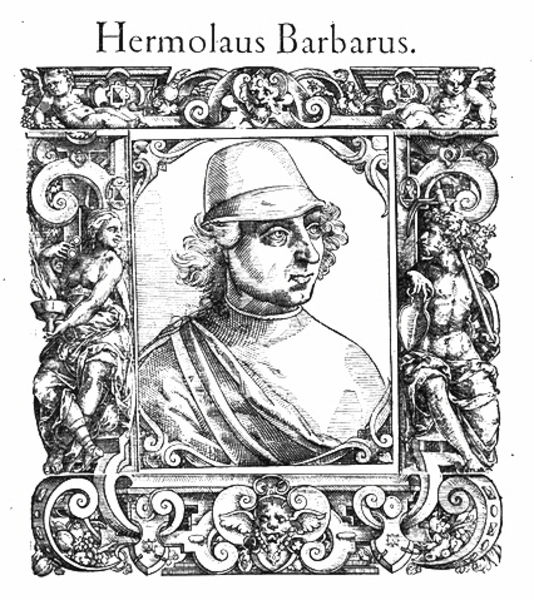
Titel: Bildnis des Hermolaus Barbarus
Künstler: Tobias Stimmer
Institution: (Seriendruck)
Schlagwörter: flügel, mann, nackt, umhang, weiß, menschen, brust, busen, frau, frisur, grau, haar, hut, mund, nase, schwarz, zeichnung, blick, obst, ornament, jung, augen, barock, falten, gesicht, kleidung, kragen, rahmen, bildnis, herr, portrait, porträt, gewand, haare, mantel, kinn, lippen, locken, renaissance, kinder, engel, früchte, putto, ranken, holzschnitt, grafik, graphik, rand, figuren, dekor, verzierung, wange, name, druck, druckgraphik, schnitt, schraffur, radierung, stich, titel, schwarzweiß, uniform, soldat, löwenkopf, verziert, figural, halbportrait, öllampe, halbprofil, voluten, löwe, schnecken, putten, kupferstich, putti, verzierungen, fratze, groteske, latein, lateinisch, rollwerk, shrift, schulterschließe, mnd, hermolaus barbarus, barbarus, hermolaus, früste, altenwurf